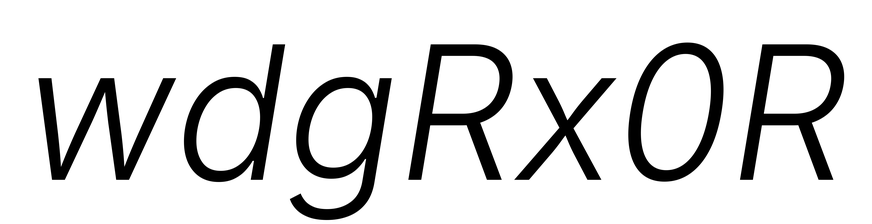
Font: Inter-Italic_Light_Italic